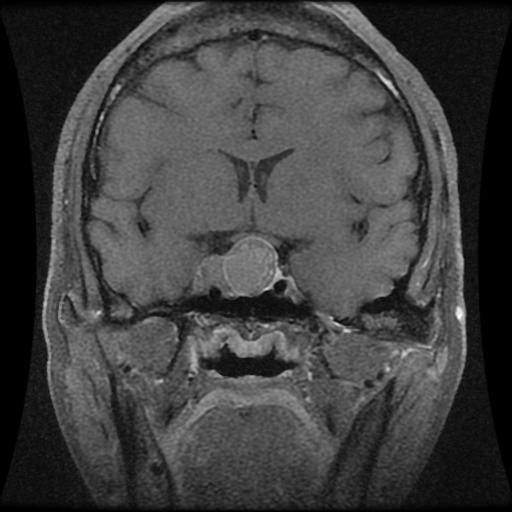
Label: pituitary